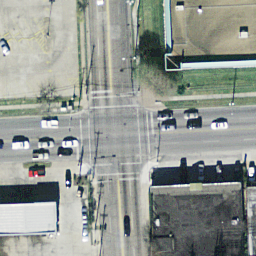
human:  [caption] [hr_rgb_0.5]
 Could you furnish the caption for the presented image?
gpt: A busy intersection with some cars parked at the corner .

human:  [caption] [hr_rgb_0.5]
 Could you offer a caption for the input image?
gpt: An intersection with many cars on the road .

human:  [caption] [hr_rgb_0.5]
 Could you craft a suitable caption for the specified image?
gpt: A busy intersection with some houses and plants at the corners .

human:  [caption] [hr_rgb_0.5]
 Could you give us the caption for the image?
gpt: An intersection with some houses and plants at the corners .

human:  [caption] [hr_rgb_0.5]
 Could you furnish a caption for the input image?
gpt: An intersection with two roads vertical to each other .